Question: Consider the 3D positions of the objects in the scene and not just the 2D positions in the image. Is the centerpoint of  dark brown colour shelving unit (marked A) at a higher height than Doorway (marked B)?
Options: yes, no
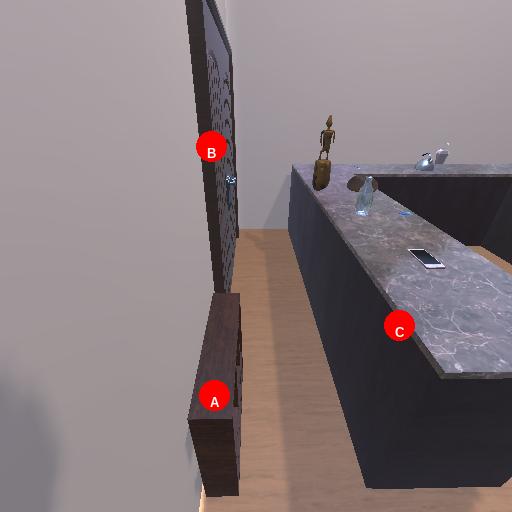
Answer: yes